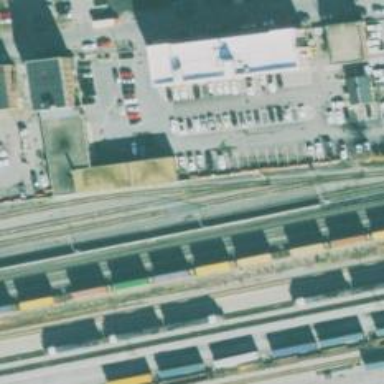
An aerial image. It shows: Railway spur service.